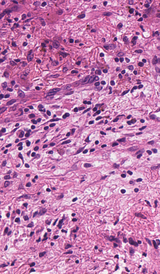
Tumor epithelial tissue: no
Tumor-associated stroma tissue: yes
Normal tissue: no